Question: I see that there is a new version (1.22) of UI5 API.
Before I used the + shortcut to suggest the element to insert into a XMLView. How can I update the suggestions?
For example, I want to insert <URL> but Eclipse doesn't show it.

I used <URL> to configure Eclipse few weeks ago.
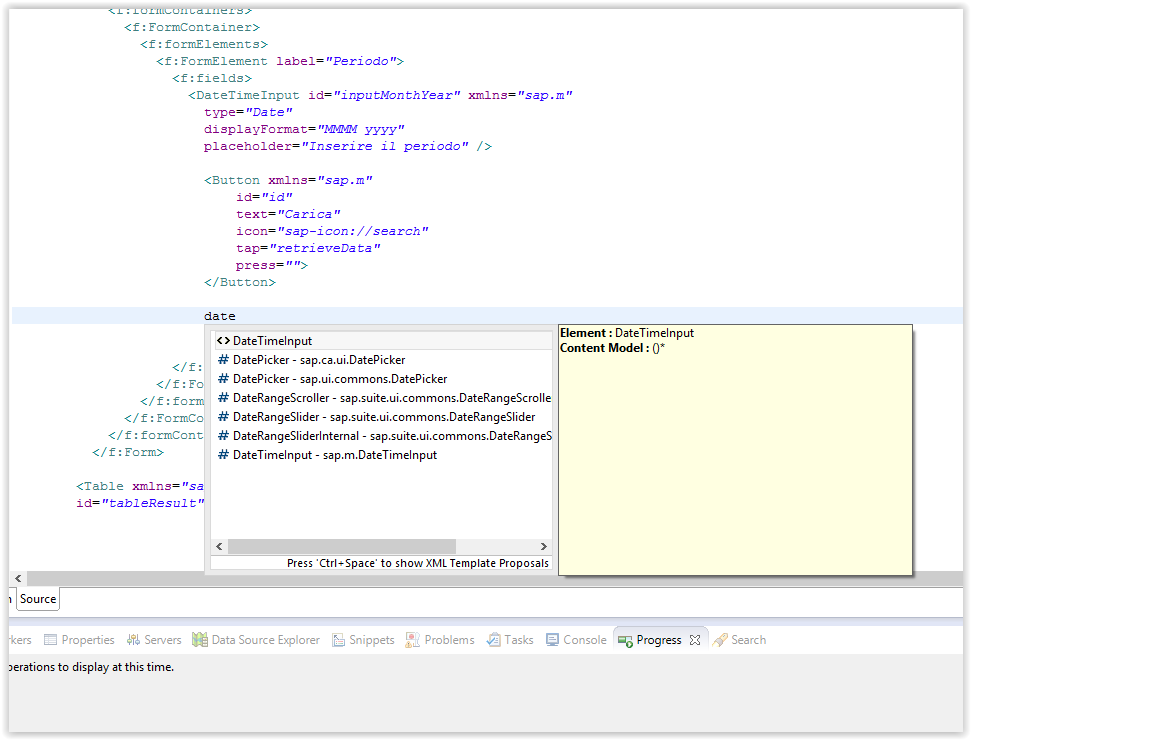
Answer: Just update your Eclipse Tools and you'll have the latest SAPUI5 version.

If you need a special version you could try by adding the js-files as a User Library via Window > Preferences > JavaScript > Include Path > User Library > Import...
GL